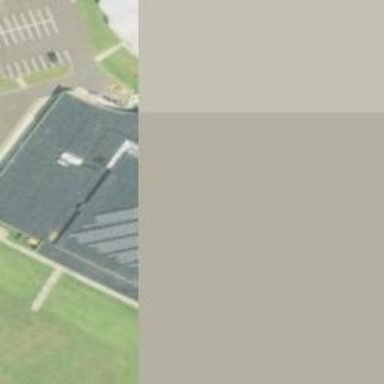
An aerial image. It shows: School building.